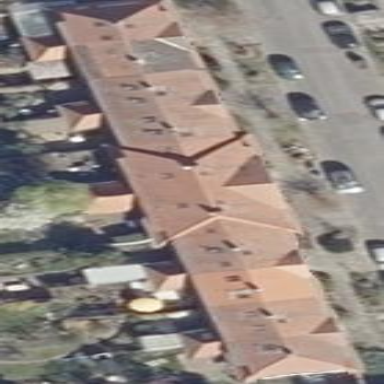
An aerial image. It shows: White terrace building with half-hipped roof made of roof tiles.